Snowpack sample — Buffalo Mountain, Silverthorne, Colorado, USA (1/25/25, 10:11 AM MST)
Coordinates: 39.6222, -106.1139
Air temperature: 22 °F
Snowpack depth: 110 cm
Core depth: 30 cm
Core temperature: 42.8 °F
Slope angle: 12°, slope face: 102°
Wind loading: high
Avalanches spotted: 0
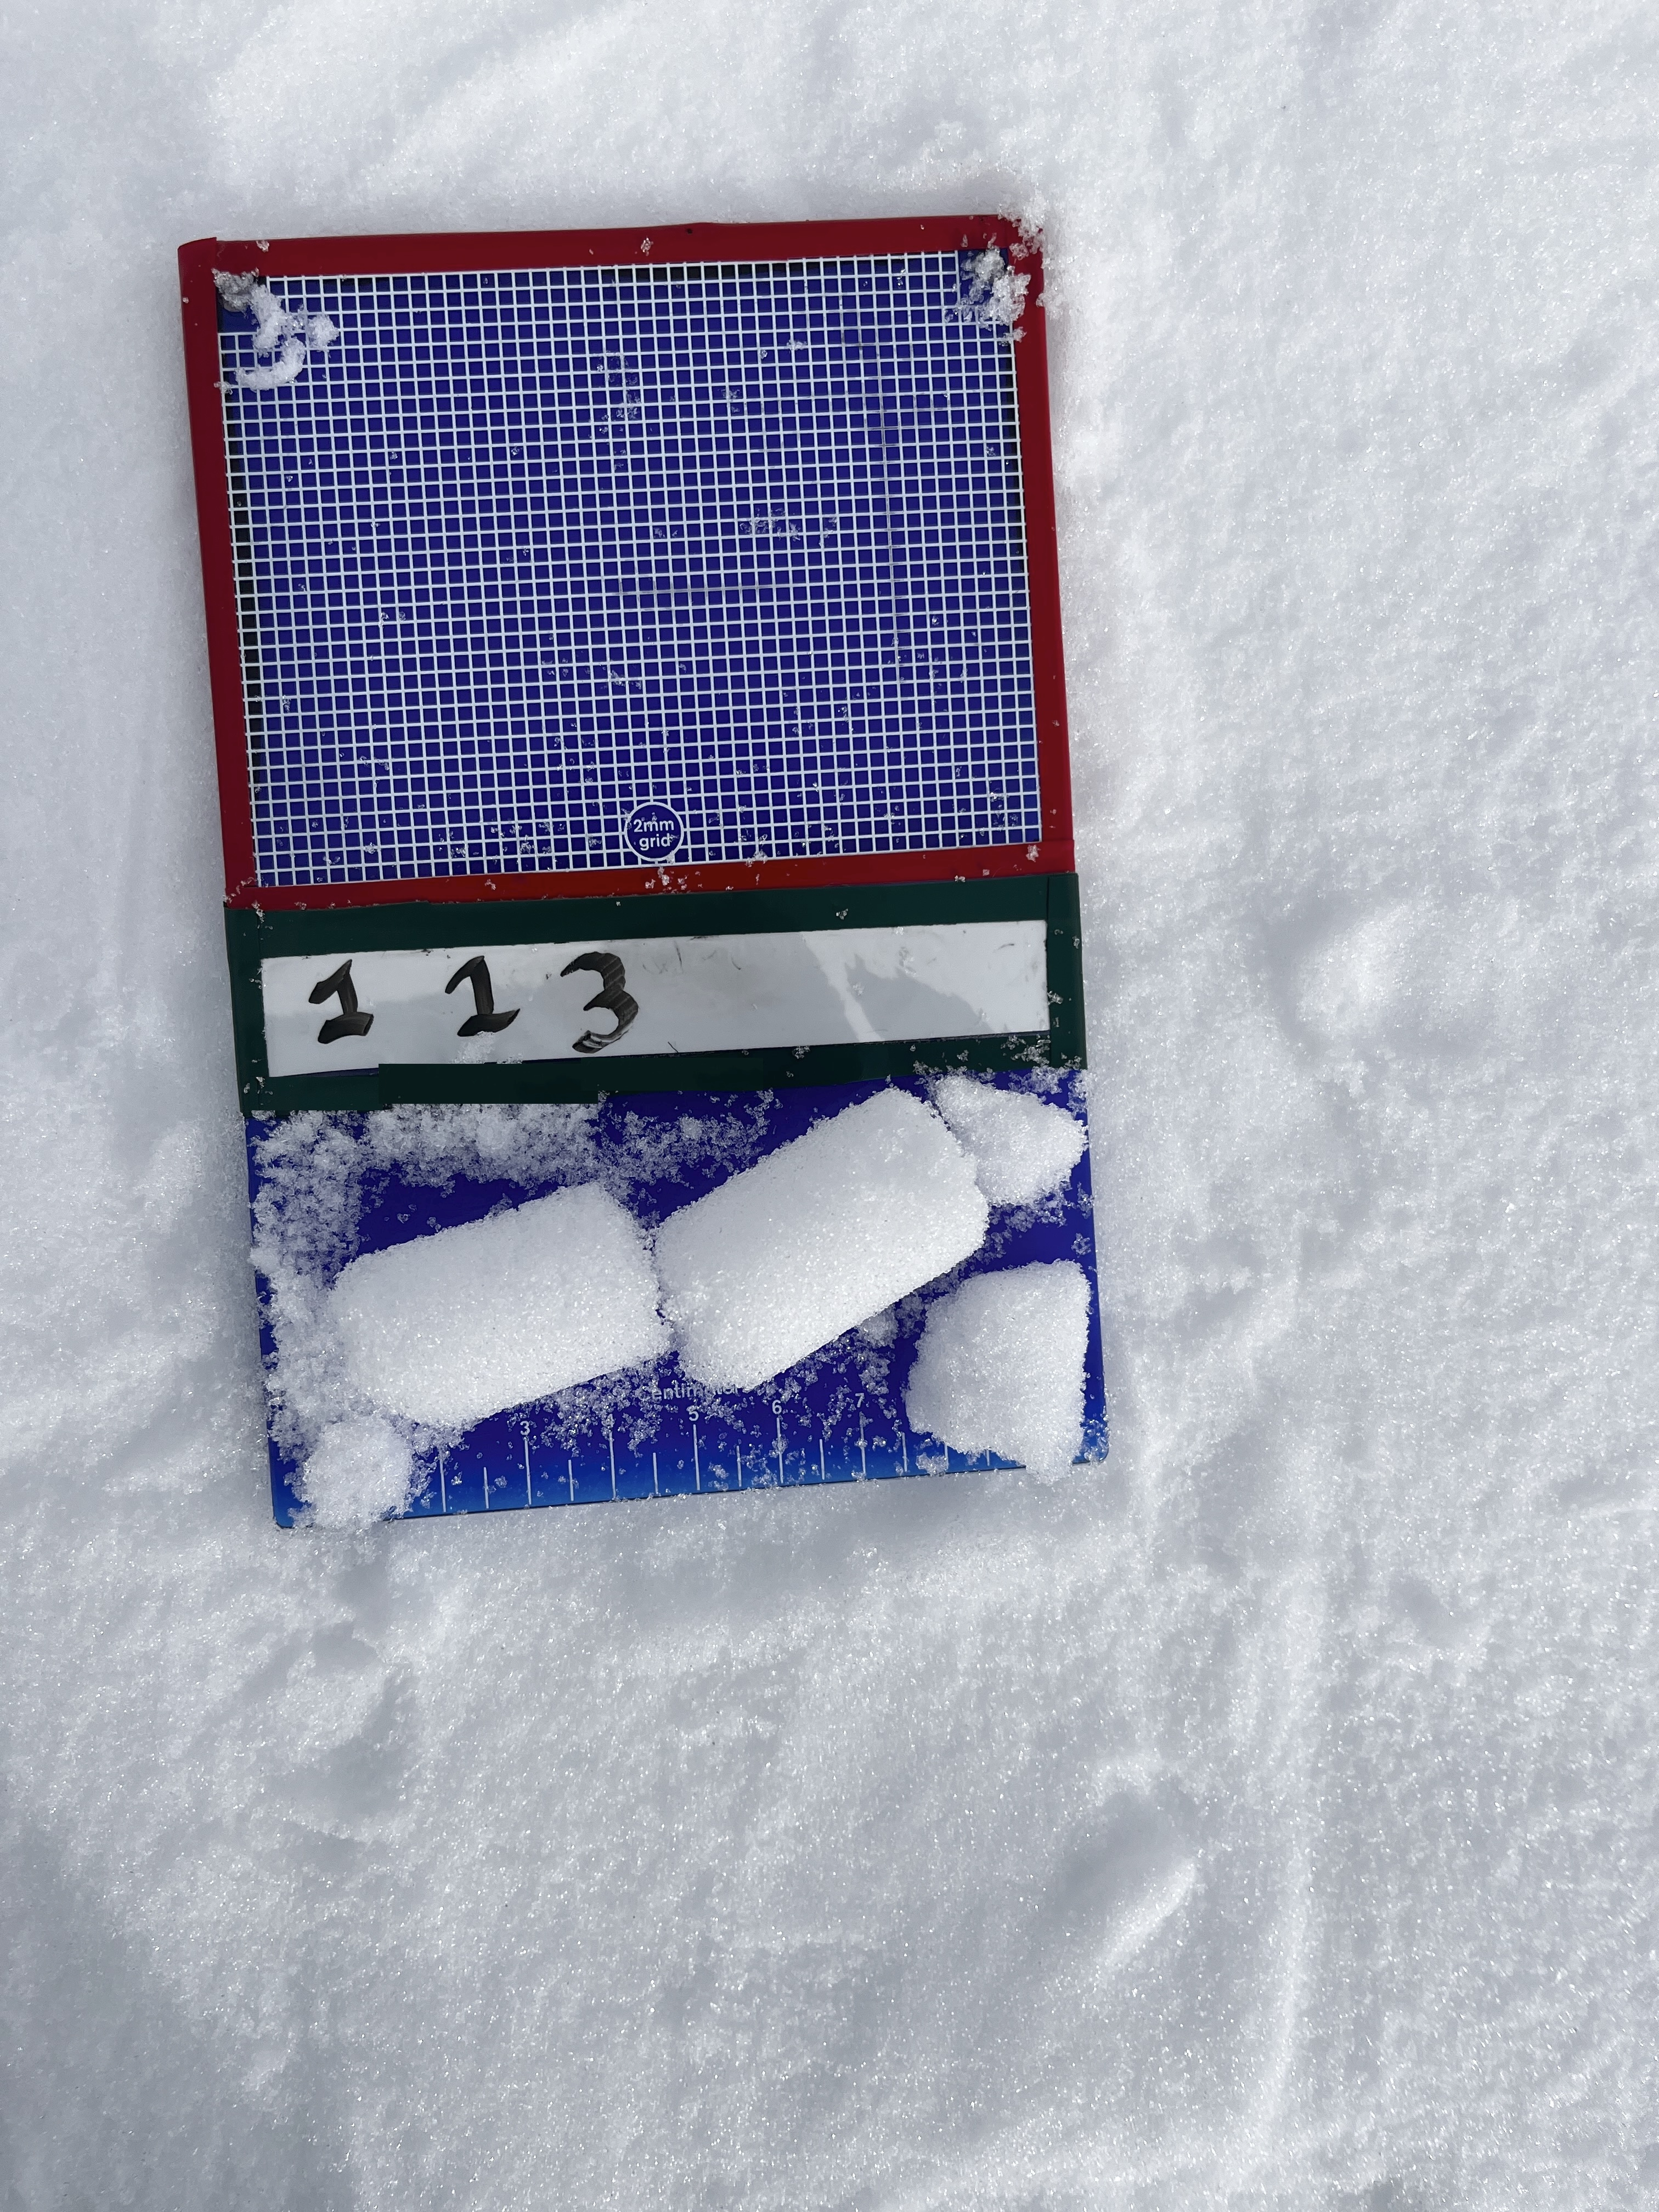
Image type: crystal_card
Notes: No avalanches nearby, collected on the outskirts of a fire break 15 meters from the treeline, on way to Buffalo and Red Mountain